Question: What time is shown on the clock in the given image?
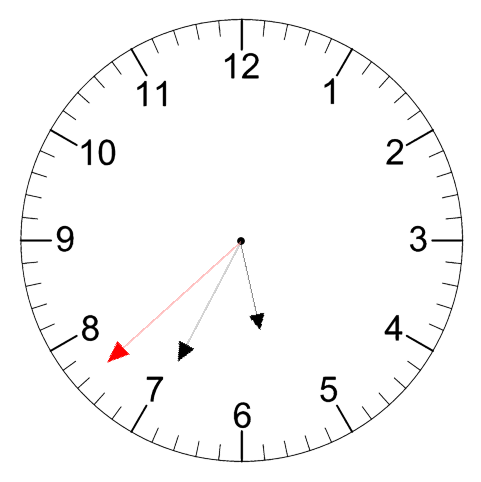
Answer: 05:34:38